Question: I really like a certain Silverlight feature that I've seen in a couple of sites. I would like to know what this "concept(s)" is/are so I can do more research and implemented it on my own. If you see the attached image, I like those expandable sections, reference (1) and (2) sections. They are circled in red and the features that I like are green and expandable.
For a live demo: <URL>

Thanks for any advice.
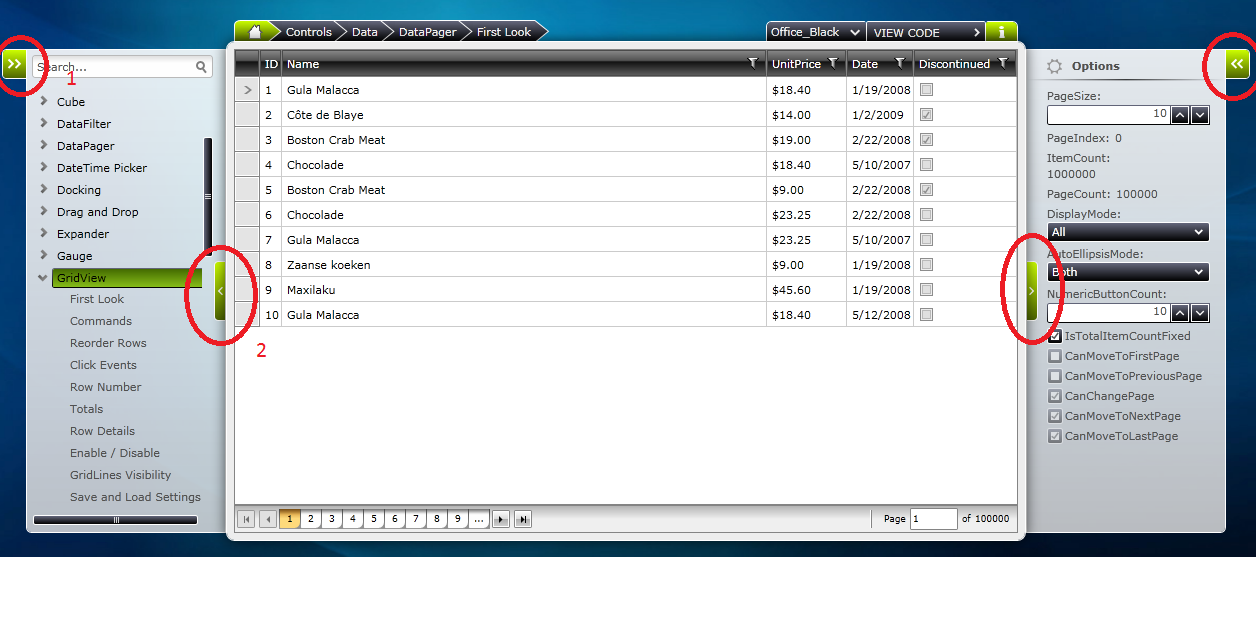
Answer: Judging by the screenshot, it's just a collapsible pane. Such a control would have an API allowing two pieces of child content to be supplied, an orientation to be set (horizontal/vertical), and perhaps a collapse direction (left/right or up/down).
The control's template would place each piece of content alongside the other with a separator in between. Clicking the separator would collapse one piece of content in the chosen direction, thus giving the other piece of content more room.